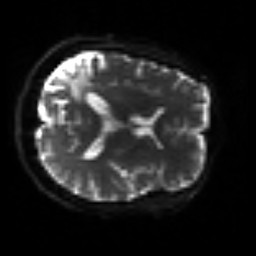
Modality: sbref
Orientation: axial
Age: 39
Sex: female
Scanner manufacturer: siemens
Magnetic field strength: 3 T
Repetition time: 3.2 s
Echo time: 0.081 s